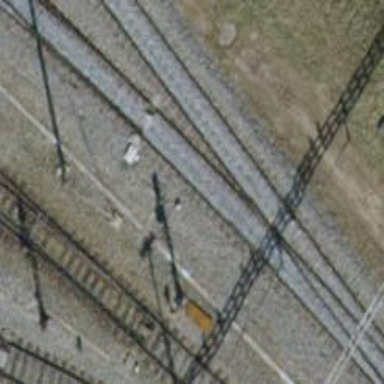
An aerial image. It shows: Single-track electrified railway service yard with contact line for trains.